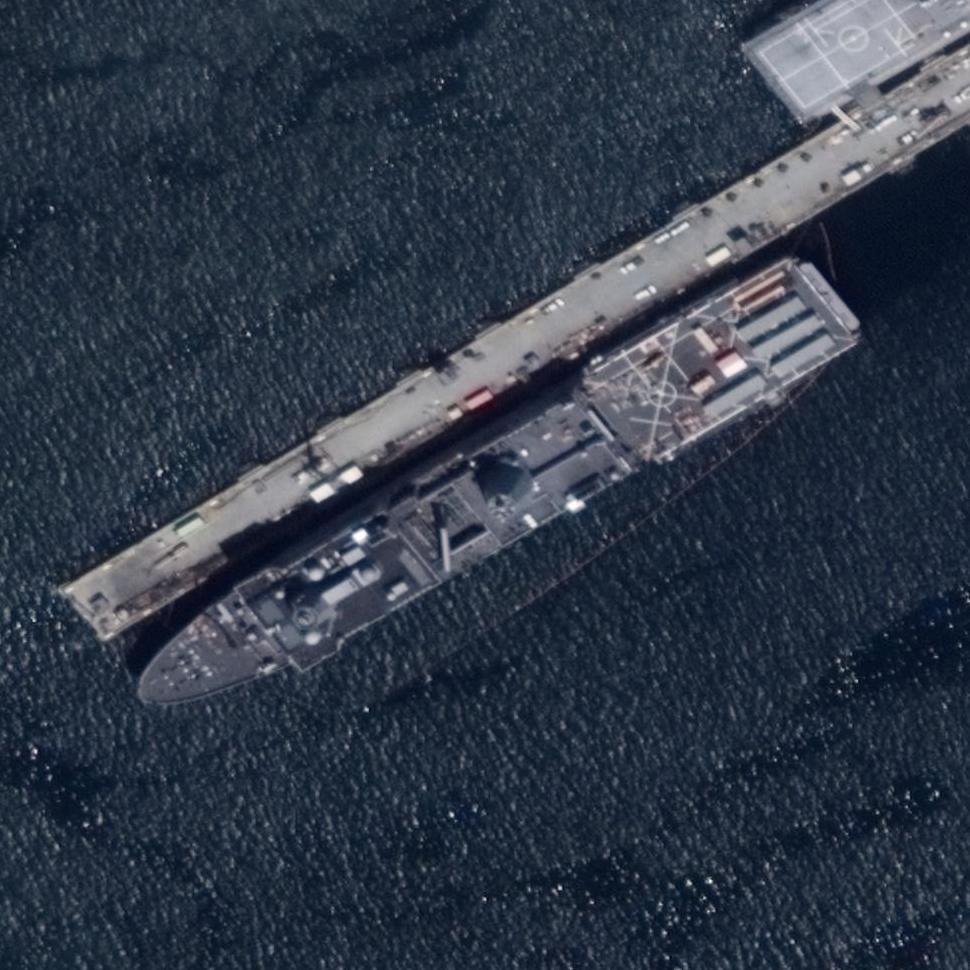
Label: combat